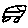
Label: car